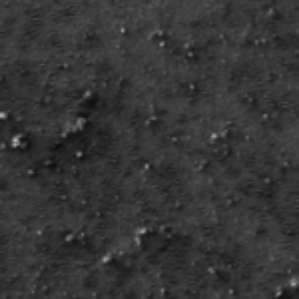
Label: frost